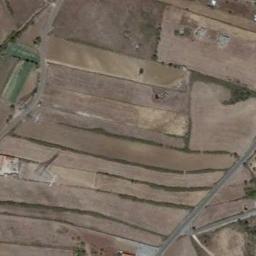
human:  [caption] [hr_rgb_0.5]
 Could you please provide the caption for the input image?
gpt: A large layer of brown and green mixed terraces .

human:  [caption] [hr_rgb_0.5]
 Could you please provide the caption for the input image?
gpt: There are many plants on the terrace .

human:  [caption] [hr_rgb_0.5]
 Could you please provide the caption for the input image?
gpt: There are bare and green terrace .

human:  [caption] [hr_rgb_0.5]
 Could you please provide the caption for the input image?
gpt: Half of the terraces are full of crops, and the other half are empty .

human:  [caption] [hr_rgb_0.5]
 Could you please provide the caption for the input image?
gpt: There are many yellow terraces of different sizes .